Question: I have successfully created a feature in sharepoint that modifies the existing edit dialog and adds a custom button to it like this.

and I am aware that I can pass back data when the user clicks the custom button like this.
'''
<CommandUIHandlers>
<CommandUIHandler Command="ActivateUser" CommandAction="/_layouts/MyFeature/MakeUserActive.aspx?ListID={ListId}&amp;ItemID={ItemId}&amp;ItemUrl={ItemUrl}&amp;ListUrlDir={ListUrlDir}" />
</CommandUIHandlers>
'''
As detailed <URL>
I can now handle the list item and perform my required actions on it BUT given that this button has been added in the modify context (IE: Inside the sharepoint edit item dialog) what if you want to save changes to the data itself?
To me it seems like using your custom button would always mean losing any changes the user has made to the data. Is there a way around this?
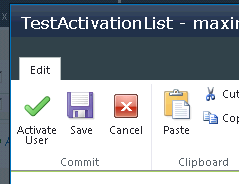
Answer: Good question!
You actually already linked to the solution: Right now you are simply redirecting the user by using a URL as your CommandAction: 'CommandAction="/_layouts/MyFeature/MakeUserActive.aspx?ListID={ListId}&ItemID={ItemId}&ItemUrl={ItemUrl}&ListUrlDir={ListUrlDir}"'
This if course redirects the user to another page without saving the current entry. What you want to do is use Javascript as linked in the MSDN article:
'''
CommandAction="javascript:alert('here be dragons');"
'''
You can either work the the SharePoint Javascript object model here and use something like 'SP.ListOperation.Selection.getSelectedItems();' or you could use complete custom code.
From your aspx page name I can see you want to "make a use active" (btw: wouldn't "ActivateUser.aspx" be nicer?). If this simply means setting a property in another list you could do that with the SharePoint OM, if it is some custom stuff you would need a webservice which you can call from JavaScript and "activate the user" like that. You can of course always access the current form and pass on the values the user entered. Or you could create a custom <URL> before saving.
Lastly: You can also have postbacks in your custom button where you could do anything you'd like.